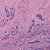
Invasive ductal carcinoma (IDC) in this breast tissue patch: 1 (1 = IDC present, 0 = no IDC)